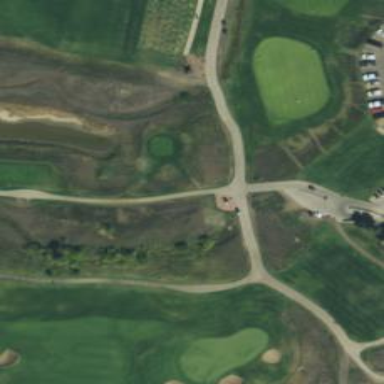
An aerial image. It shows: Well-maintained path designated for golf carts.